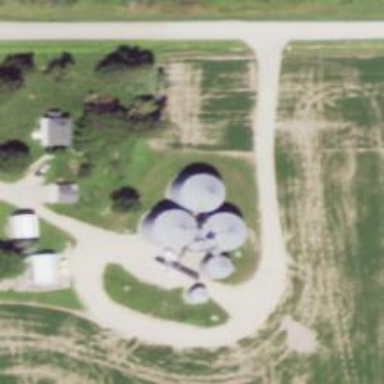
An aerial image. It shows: Silo.